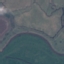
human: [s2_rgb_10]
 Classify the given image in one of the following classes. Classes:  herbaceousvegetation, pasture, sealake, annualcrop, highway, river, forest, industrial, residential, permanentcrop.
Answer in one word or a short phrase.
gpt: Pasture